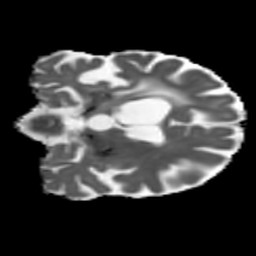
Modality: MD
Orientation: coronal
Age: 63
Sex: female
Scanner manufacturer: siemens
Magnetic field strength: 3 T
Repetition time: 5.47 s
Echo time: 0.0854 s